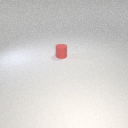
small red rubber cylinder